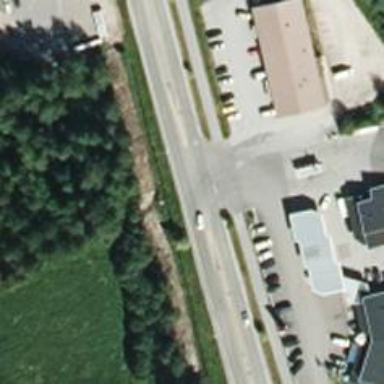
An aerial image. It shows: Asphalt road classified as trunk highway.